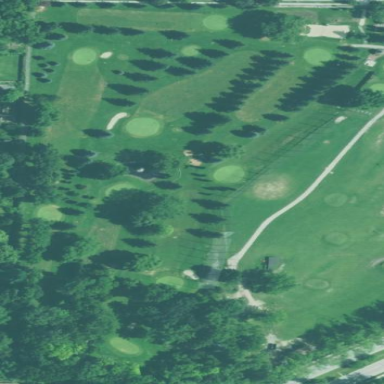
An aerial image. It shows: Golf course surrounded by greenery.